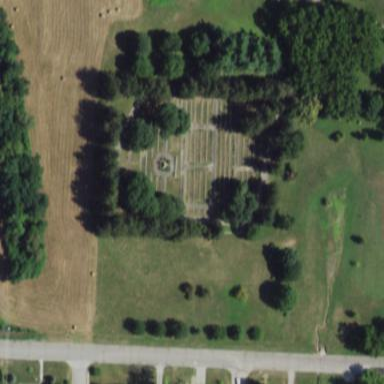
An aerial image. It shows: Cemetery.